Question: Here is design of my graph data structure which i've developed from scratch. Now to implement BFS i am thinking to use some part of STL to levitate more burden.

I am using algorithm from Cormen's book .For some portion of algorithms like
color[u] , distance[u] etc , i am thinking to use map. but i am unable to decided whether
i should use map like >> 'std::map<node<T>*, Node_struct_data_like_color_etc>' or
'std::map<data_type_which_node_contains, Node_struct_data_like_color_etc>'
Also, Above map will have to fit with other part of algo like
'for(all_adjacent_vertex_v_of_u)' etc
I am sorry that my question might would look vague but couldn't explain more better than this.
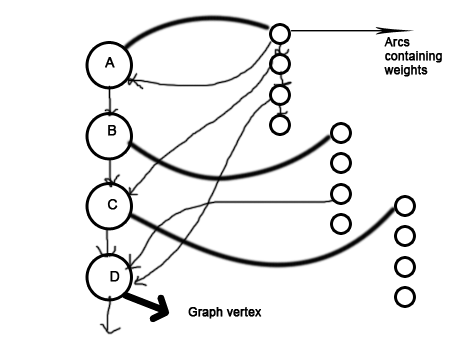
Answer: Once i was trying to do something similar. The mistake i did was i didn't define the
function object to sort the elements of the 'map' when i stored the pointer to the node as index type. So you should consider this when you design your BFS when keeping the color/other properties as value_type in the map with node pointers as the index type.
so the map that you are planning to implement should look something like this
'''
std::map<Node_t*,NodeProperty_t*,SortNode>
struct SortNode{
operator()(Node_t*,Node_t*){
//...
}
}
'''